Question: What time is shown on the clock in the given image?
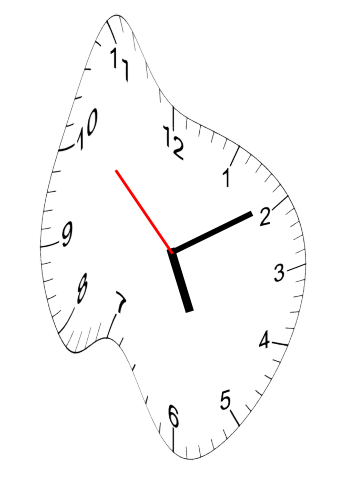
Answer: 05:09:52